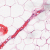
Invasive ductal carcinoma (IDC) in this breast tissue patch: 0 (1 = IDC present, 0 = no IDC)